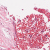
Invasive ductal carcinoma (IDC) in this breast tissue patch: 0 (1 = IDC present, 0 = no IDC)